Field crop: maize
Growth stage: 2
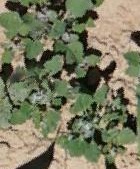
Species: chenopodium